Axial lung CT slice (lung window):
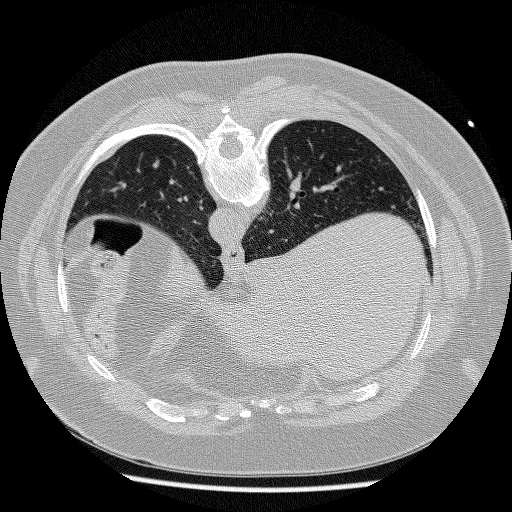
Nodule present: no